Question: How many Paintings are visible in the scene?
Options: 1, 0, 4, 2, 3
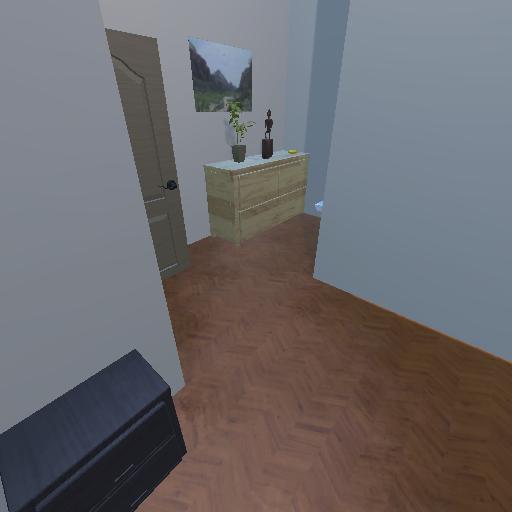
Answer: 1